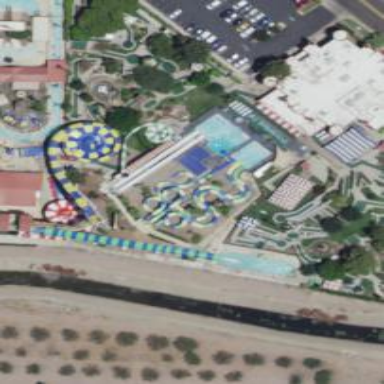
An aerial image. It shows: Water slide attraction.